Aerial crown-view tile of a tropical tree (Barro Colorado Island, Panama), acquired 20250414:
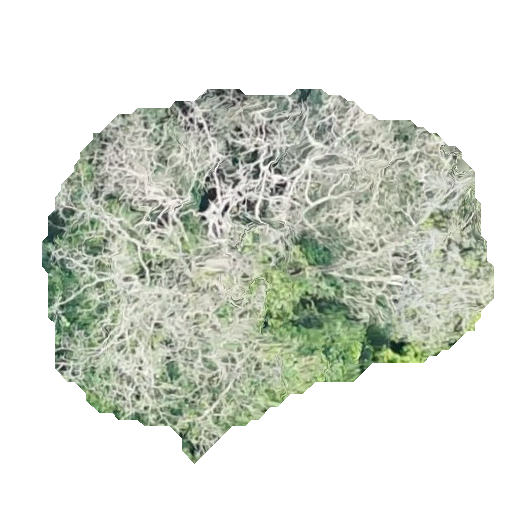
Species: Platypodium elegans
GBIF accepted scientific name: Platypodium elegans
Crown area: 175.774 m²